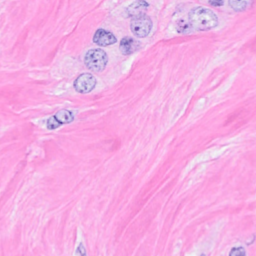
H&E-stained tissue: Breast